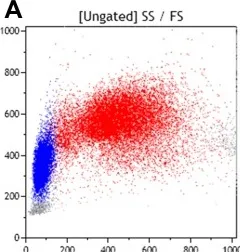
Quantification of T lymphocytes (CD4+/CD8+ and B lymphocytes (CD19+/CD20+) populations by flow cytometry in peripheral blood. Analysis of dot plot size and complexity (Forward and Side scattered) of total leukocytes.
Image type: pathology (h&e)